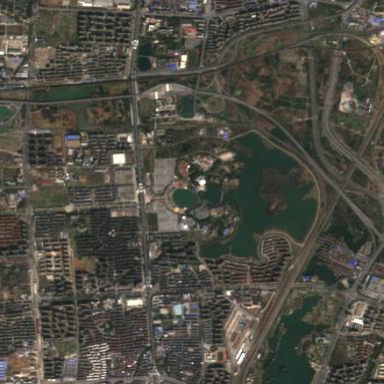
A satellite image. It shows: Theme park.